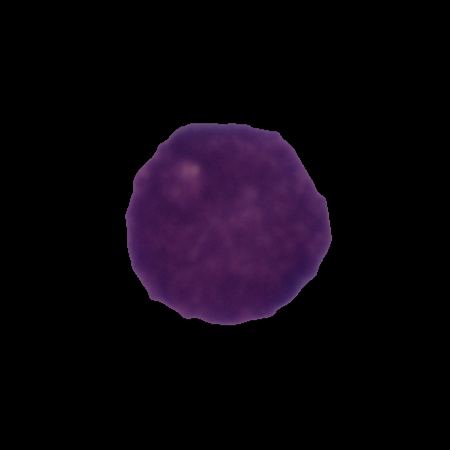
Label: cancer